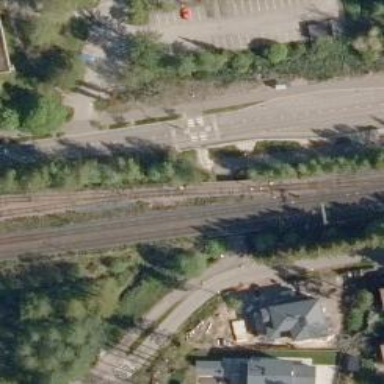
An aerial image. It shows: Siding railway line with electrified contact line for the trains.